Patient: sex M, age 52
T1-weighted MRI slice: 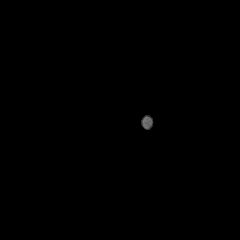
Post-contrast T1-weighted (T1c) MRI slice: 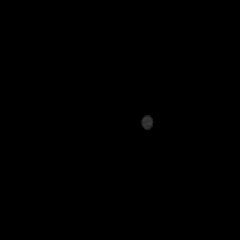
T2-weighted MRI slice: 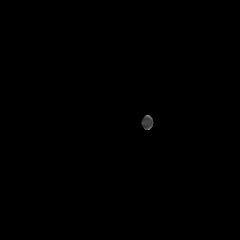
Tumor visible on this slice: no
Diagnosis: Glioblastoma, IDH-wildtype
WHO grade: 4